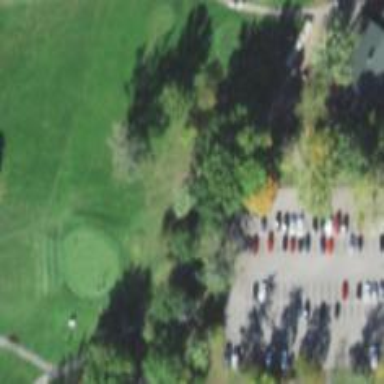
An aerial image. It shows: Service road used as golf cart path.